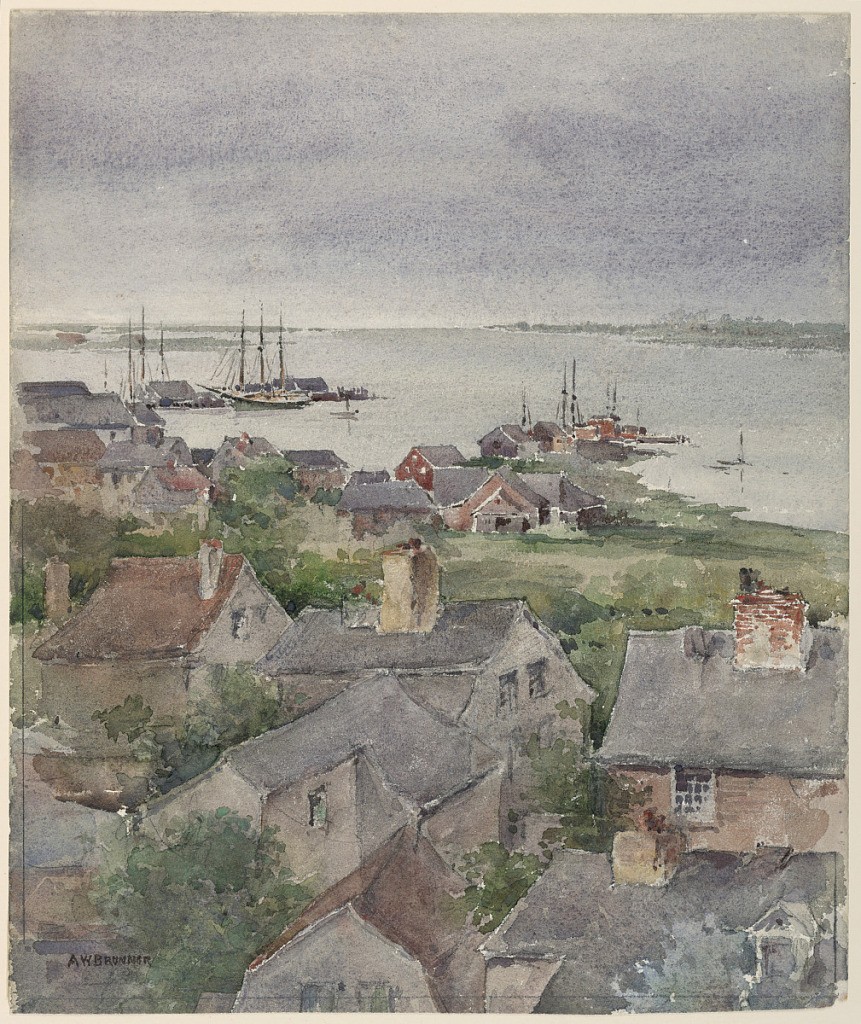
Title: Houses by the Shore in Nantucket
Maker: Arnold William Brunner, American, 1857–1925
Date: ca. 1890
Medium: Graphite, brush and watercolor on paper
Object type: Drawing
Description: Groups of small houses in the foreground, seen from a high vantage point. Sailing ships in the background.